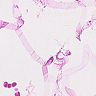
Metastatic tissue present: no